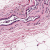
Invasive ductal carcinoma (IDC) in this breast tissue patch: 0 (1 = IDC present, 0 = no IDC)